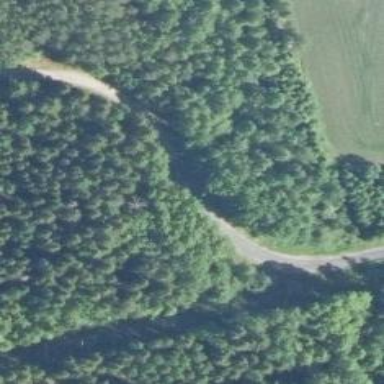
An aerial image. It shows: Unclassified road.